【题型】解答题　【知识点】平面几何　【难度】easy
如图, $AB$ 是 $\odot O$ 的直径, 连接 $BC$ 交 $\odot O$ 于点 $D$, 连接 $AC$、$AD$, 使得 $AB^2 = BD \cdot BC$。

(1) 试判断 $AC$ 与 $\odot O$ 的位置关系并说明理由

(2) 若点 $E$ 是 $\widehat{BD}$ 的中点, $AE$ 与 $BC$ 交于点 $F$, 求证：$CA = CF$。
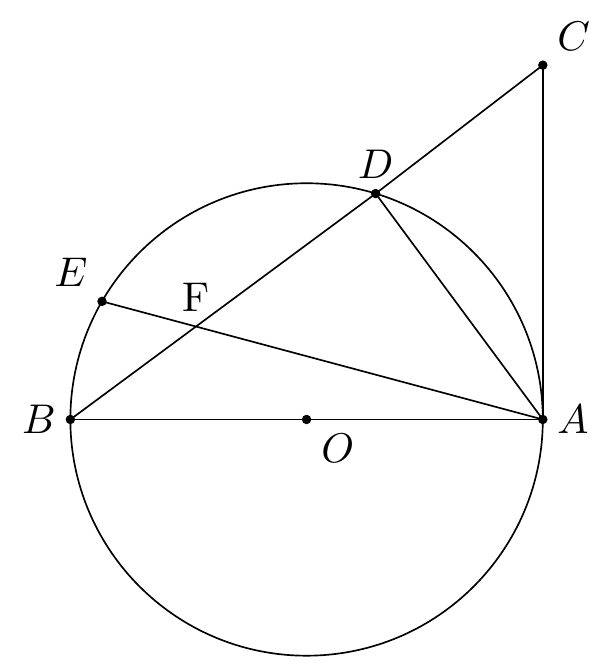
【解答】
解：(1) 相切, 理由如下：

$\because AB$ 是 $\odot O$ 的直径,

$\therefore \angle ADB = 90^\circ$,

$\because AB^2 = BD \cdot BC$,

$\therefore \frac{AB}{BC} = \frac{BD}{AB}$,

$\because \angle ABD = \angle CBA$,

$\therefore \triangle ABD \sim \triangle CBA$,

$\therefore \angle ADB = \angle CAB = 90^\circ$,

$\therefore AC \perp AB$,

$\therefore AC$ 是 $\odot O$ 的切线；

(2) $\because \angle ADB = \angle CAB = 90^\circ$,

$\therefore \angle CAD + \angle C = \angle C + \angle B$,

$\therefore \angle CAD = \angle B$,

$\because$ 点 $E$ 是 $\widehat{BD}$ 的中点,

$\therefore \angle BAE = \angle DAE$,

$\because \angle AFC = \angle B + \angle BAF$,

$\therefore \angle CAF = \angle CAD + \angle DAE = \angle B + \angle BAF = \angle AFC$,

$\therefore CA = CF$。